Question: I'm training my C++ and I'm trying to write a library that'll be able to represent the following number using XOR linked lists:
For example if my number was , it'll be represented like this:
* <PHONE>^ + * <PHONE>^ + * <PHONE>^
Or simply:
* X^ + * X^ + * X^

I overloaded the '*' operator for my class, but I think the algorithm I used is clumsy.
I was going to go for <URL>, but since it's recursive, it'll lead to stack overflows.
Then I checked <URL>. I liked it, but I couldn't apply it because I still didn't program negative numbers yet.
My question is: What algorithm you suggest, would be best for polynomial multiplication ? Is there any good algorithms I need to see ?
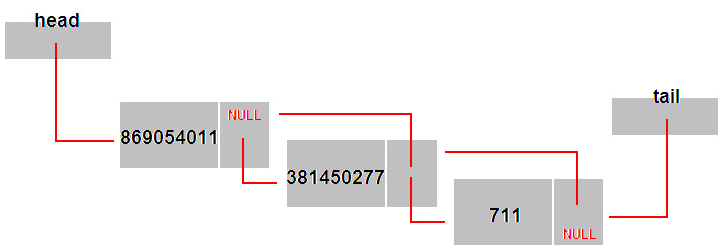
Answer: You can use <URL> to perform it. There also exists non-recursive implementation of it.